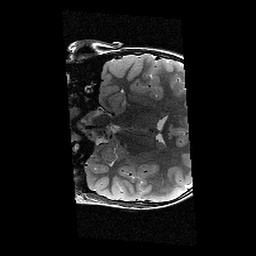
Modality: T2w
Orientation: coronal
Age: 11
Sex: female
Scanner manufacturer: siemens
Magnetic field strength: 3 T
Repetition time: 9.23 s
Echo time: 0.067 s